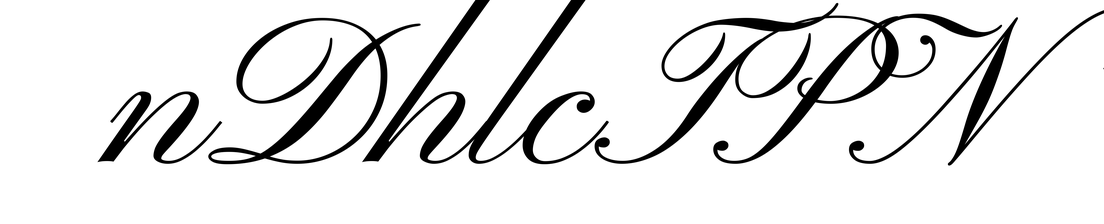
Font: PinyonScript-Regular